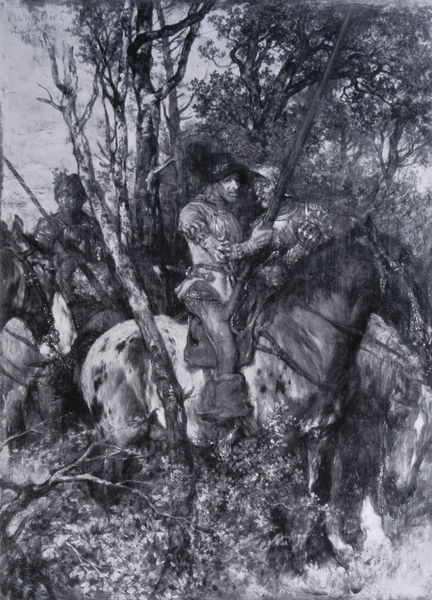
Titel: Im Hinterhalt
Künstler: Wilhelm von Diez
Standort: Hamburg
Institution: Kunsthalle
Schlagwörter: baum, blätter, feder, gemälde, hand, himmel, kämpfer, laub, mann, weiß, bäume, landschaft, menschen, sitzen, äste, grau, hut, hüte, männer, nase, schwarz, szene, zeichnung, bart, mütze, halten, messer, rembrandt, ast, birke, natur, stamm, busch, büsche, gebüsch, adel, pflanzen, puffärmel, wald, bauern, pferd, pferde, reiter, ausritt, mähne, reiten, sattel, steigbügel, zaumzeug, graphik, krieg, wild, könig, lanze, soldaten, kohle, druck, schwarzweiss, radierung, stich, illustration, waffen, soldat, waffe, helm, ritter, jagd, rüstung, schimmel, trense, brustpanzer, unterholz, jäger, gewehr, dickicht, märchen, krieger, blattwerk, begegnung, gehölz, ausreiten, pferdekopf, lanzen, wildnis, visier, jagt, gestrüpp, gescheckt, perd, schusswaffe, stulpen, hinterhalt, jagen, albrecht, spiess, duerer, auf der jagd, dührer, raubritter